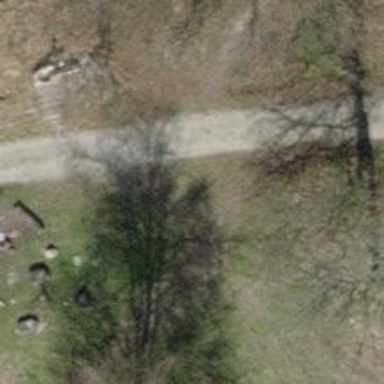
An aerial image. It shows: Path covered with grass.